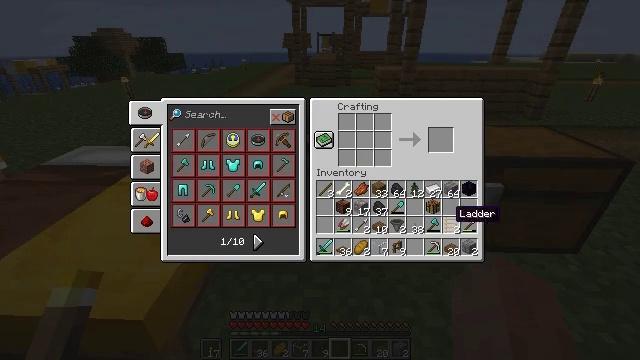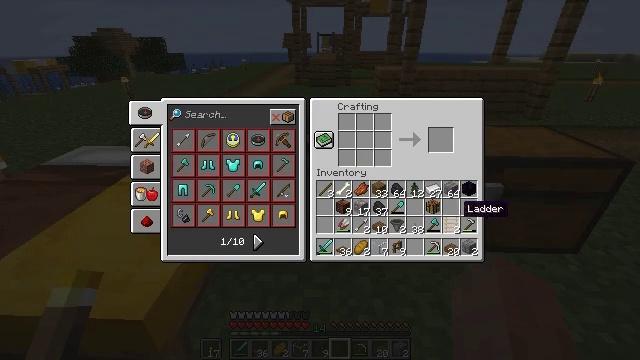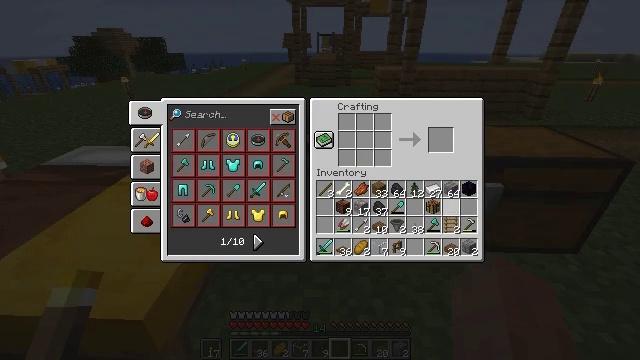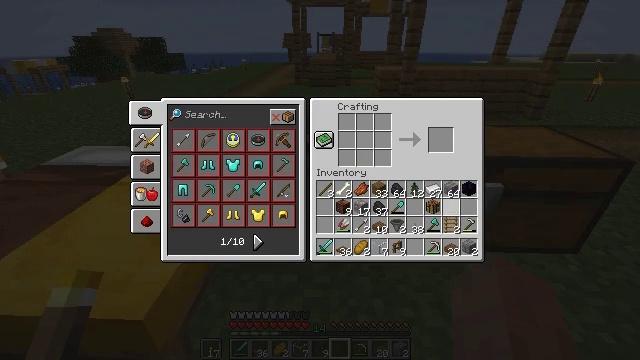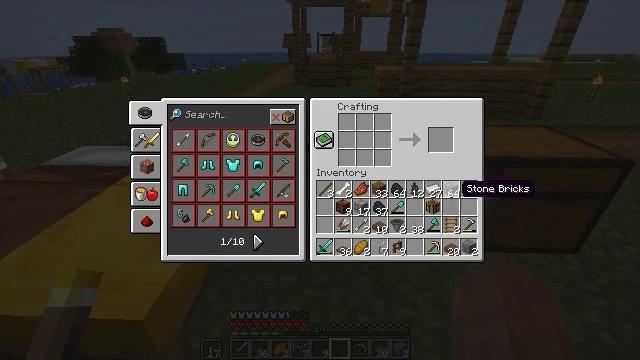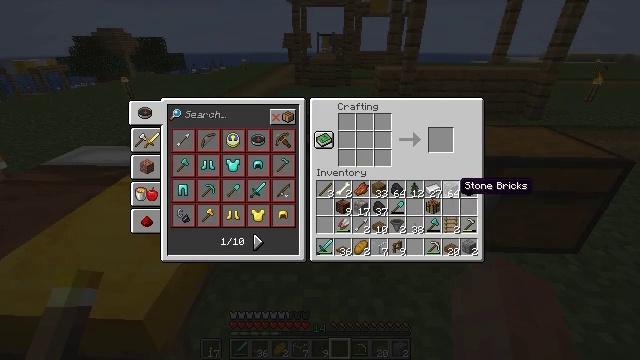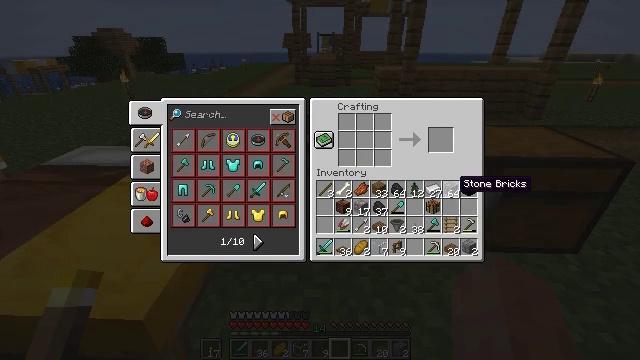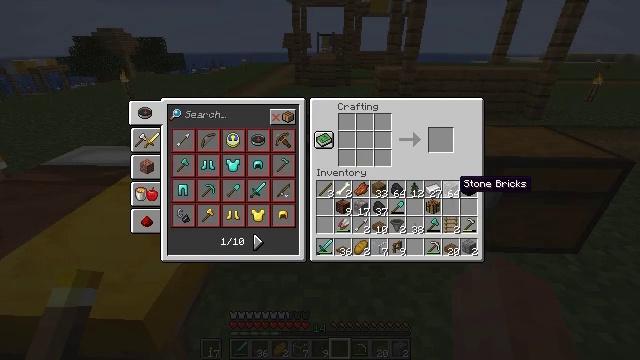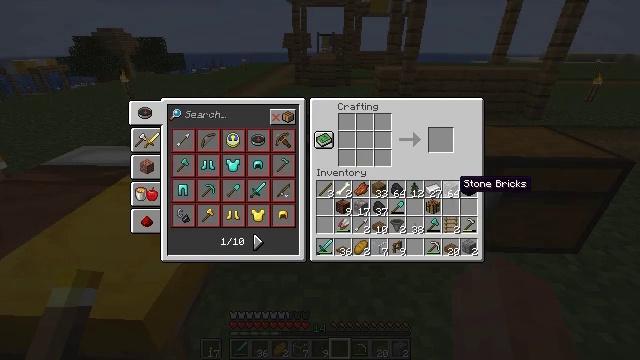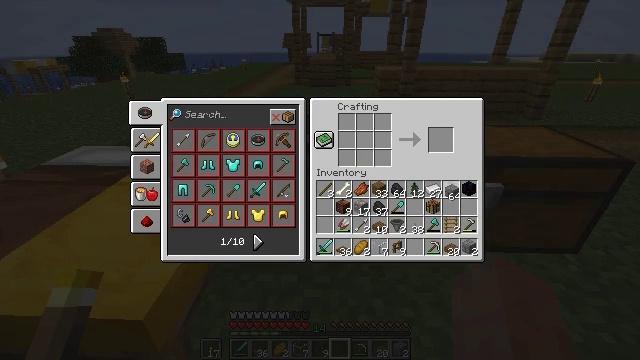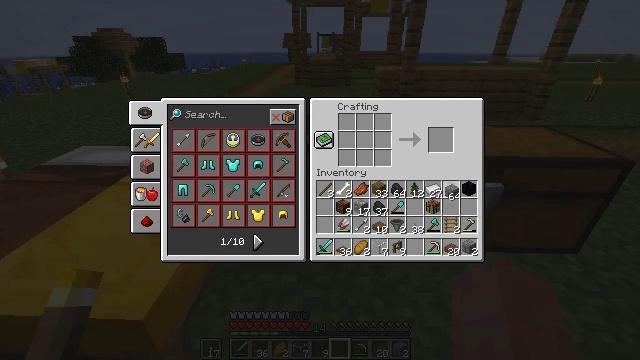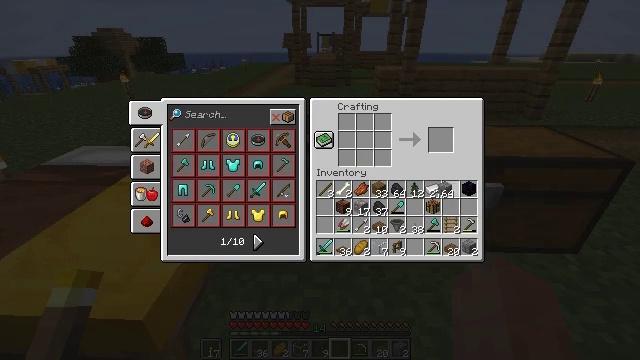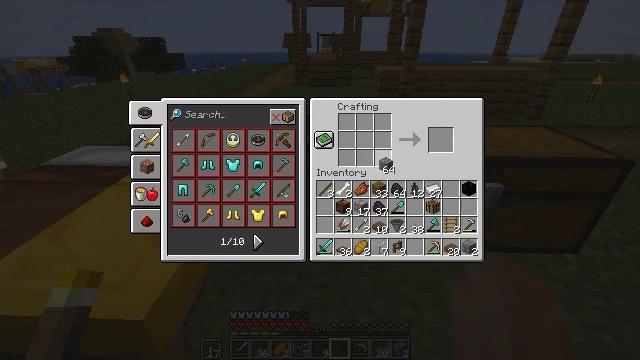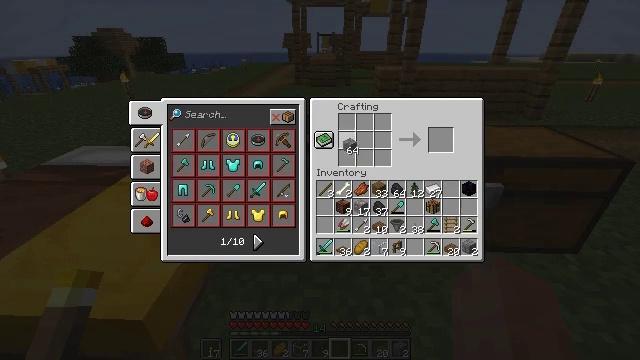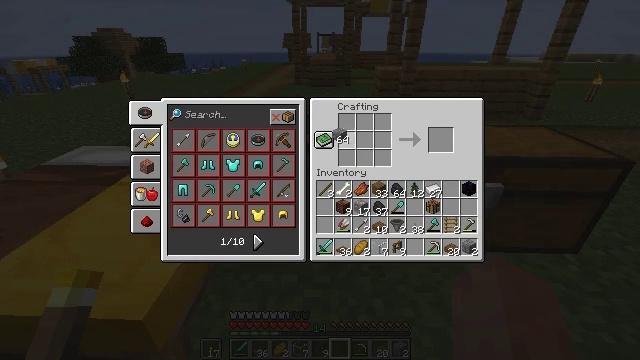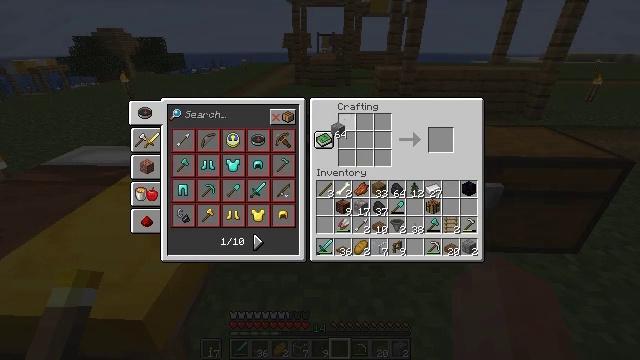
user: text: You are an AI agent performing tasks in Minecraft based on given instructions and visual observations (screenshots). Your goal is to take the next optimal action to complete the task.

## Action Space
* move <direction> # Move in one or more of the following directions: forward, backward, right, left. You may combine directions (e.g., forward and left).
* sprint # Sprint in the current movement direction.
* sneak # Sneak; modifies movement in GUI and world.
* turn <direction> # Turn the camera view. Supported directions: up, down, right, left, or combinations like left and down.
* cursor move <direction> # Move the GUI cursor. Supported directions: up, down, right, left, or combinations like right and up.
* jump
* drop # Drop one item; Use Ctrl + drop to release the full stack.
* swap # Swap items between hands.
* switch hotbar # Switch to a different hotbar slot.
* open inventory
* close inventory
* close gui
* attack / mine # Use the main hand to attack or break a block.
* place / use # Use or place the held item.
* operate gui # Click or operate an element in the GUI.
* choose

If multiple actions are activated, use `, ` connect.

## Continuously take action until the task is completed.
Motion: motion action
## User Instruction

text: Use stone bricks to craft stone brick stairs.
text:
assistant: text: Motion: cursor move right
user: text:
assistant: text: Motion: cursor move up
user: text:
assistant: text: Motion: cursor move up
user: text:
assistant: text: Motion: no_op
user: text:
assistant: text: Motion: no_op
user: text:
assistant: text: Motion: no_op
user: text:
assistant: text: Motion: no_op
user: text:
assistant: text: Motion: no_op
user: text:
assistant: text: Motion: operate gui
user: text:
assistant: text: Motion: operate gui
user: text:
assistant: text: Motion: operate gui
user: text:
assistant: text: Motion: cursor move left and up
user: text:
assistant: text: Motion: cursor move left and up
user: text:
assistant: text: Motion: cursor move left and up
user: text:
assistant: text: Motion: no_op
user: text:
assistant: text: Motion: no_op
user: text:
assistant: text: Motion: no_op
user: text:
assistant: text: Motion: no_op
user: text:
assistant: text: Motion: no_op
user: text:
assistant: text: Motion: no_op
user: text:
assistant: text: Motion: no_op
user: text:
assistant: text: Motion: no_op
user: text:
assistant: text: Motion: no_op
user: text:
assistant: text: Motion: no_op
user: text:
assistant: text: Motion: no_op
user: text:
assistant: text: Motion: no_op
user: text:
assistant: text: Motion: no_op
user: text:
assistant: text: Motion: no_op
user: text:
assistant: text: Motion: no_op
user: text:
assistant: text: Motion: no_op